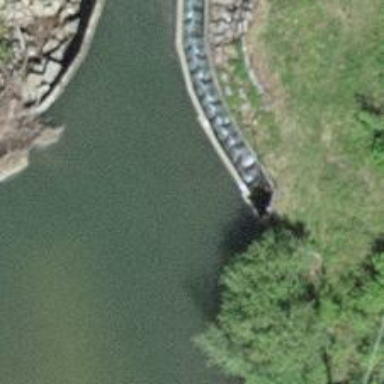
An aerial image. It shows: Fish pass along the waterway.